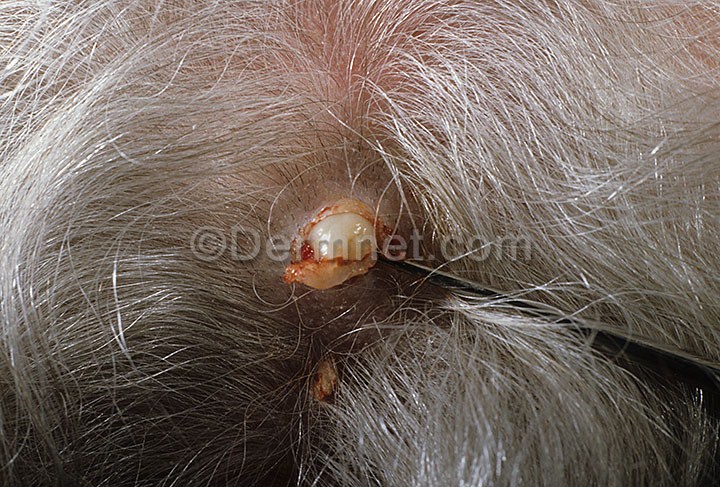
Disease: Seborrheic Keratoses and other Benign Tumors